【题型】解答题　【知识点】解析几何　【难度】medium
已知椭圆$\Gamma$:$\frac{x^2}{4}+\frac{y^2}{b^2}=1(0<b<2)$的离心率是$\frac{1}{2}$，点$A$是椭圆的上顶点，点$P$是椭圆上不与椭圆顶点重合的任意一点.

\noindent (1)求椭圆$\Gamma$的方程；

\noindent (2)设圆$C$:$x^2+y^2+8x-2\sqrt{3}y+7=0$.若直线$AP$与圆$C$相切，求点$P$的坐标；

\noindent (3)若点$M$是椭圆$\Gamma$上不与椭圆顶点重合且异于点$P$的任意一点，点$M$关于$x$轴的对称点是点$N$，直线$MP$、$NP$分别交$x$轴与点$E(m,0)$、点$F(n,0)$，探究$m\cdot n$是否为定值，若为定值，求出该定值，若不为定值，说明理由.
【解答】
\noindent 【答案】(1)$\frac{x^2}{4}+\frac{y^2}{3}=1$

\noindent (2)$P\left(\frac{8}{5},-\frac{3\sqrt{3}}{5}\right)$或$P\left(-\frac{8}{5},-\frac{3\sqrt{3}}{5}\right)$

\noindent (3)定值为$4$，理由见解析

\noindent 【知识点】由直线与圆的位置关系求参数、根据$\boldsymbol{a}$、$\boldsymbol{b}$、$\boldsymbol{c}$求椭圆标准方程、椭圆中的定值问题

\noindent 【分析】（1）根据离心率得到$b^2=3$，从而得到椭圆方程.

\noindent （2）确定圆心和半径，设出直线，根据圆心到直线的距离等于半径得到斜率，解得答案.

\noindent （3）设出点坐标，根据三点共线得到$m=\frac{x_1y_2-x_2y_1}{y_2-y_1}$，$n=\frac{x_1y_2+x_2y_1}{y_2+y_1}$，代入计算得到答案.

\noindent 【详解】（1）椭圆$\Gamma$:$\frac{x^2}{4}+\frac{y^2}{b^2}=1(0<b<2)$的离心率是$e=\frac{c}{a}=\frac{\sqrt{2^2-b^2}}{2}=\frac{1}{2}$，解得$b^2=3$.

\noindent 故椭圆方程为：$\frac{x^2}{4}+\frac{y^2}{3}=1$.

\vspace{1em}
\noindent (2) 圆$C$:$x^2+y^2+8x-2\sqrt{3}y+7=0$，即$(x+4)^2+(y-\sqrt{3})^2=12$，

\noindent 故圆心$C(-4,\sqrt{3})$，半径$R=2\sqrt{3}$，$A(0,\sqrt{3})$，

\noindent 设直线$AP$的方程为$y=kx+\sqrt{3}$，即$kx-y+\sqrt{3}=0$，

\noindent 直线与圆相切，则$\frac{|-4k|}{\sqrt{1+k^2}}=2\sqrt{3}$，解得$k=\pm\sqrt{3}$，

\noindent 当$k=\sqrt{3}$时，
\[
\begin{cases}
y=\sqrt{3}x+\sqrt{3} \\
\frac{x^2}{4}+\frac{y^2}{3}=1
\end{cases}
\]
解得$x=-\frac{8}{5}$或$x=0$（舍），故$P\left(-\frac{8}{5},-\frac{3\sqrt{3}}{5}\right)$，

\noindent 当$k=-\sqrt{3}$时，
\[
\begin{cases}
y=-\sqrt{3}x+\sqrt{3} \\
\frac{x^2}{4}+\frac{y^2}{3}=1
\end{cases}
\]
解得$x=\frac{8}{5}$或$x=0$（舍），故$P\left(\frac{8}{5},-\frac{3\sqrt{3}}{5}\right)$，

\noindent 故$P\left(-\frac{8}{5},-\frac{3\sqrt{3}}{5}\right)$或$P\left(\frac{8}{5},-\frac{3\sqrt{3}}{5}\right)$.

\vspace{1em}
\noindent (3) 设$M(x_1,y_1)$，$N(x_1,-y_1)$，$P(x_2,y_2)$，

\noindent $M,P,E$三点共线，则$\overrightarrow{ME}=\lambda\overrightarrow{MP}$，即$(m-x_1,-y_1)=\lambda(x_2-x_1,y_2-y_1)$，

\noindent 解得$m=\frac{x_1y_2-x_2y_1}{y_2-y_1}$，同理可得$n=\frac{x_1y_2+x_2y_1}{y_2+y_1}$，

\noindent $m\cdot n=\frac{x_1y_2-x_2y_1}{y_2-y_1}\cdot\frac{x_1y_2+x_2y_1}{y_2+y_1}=\frac{x_1^2y_2^2-x_2^2y_1^2}{y_2^2-y_1^2}=\frac{\left(4-\frac{4}{3}y_1^2\right)y_2^2-\left(4-\frac{4}{3}y_2^2\right)y_1^2}{y_2^2-y_1^2}=4$.

\vspace{1em}
\noindent 【点睛】关键点睛：本题考查了椭圆方程，直线和圆的位置关系，定点问题，意在考查学生的计算能力，

\noindent 转化能力和综合应用能力，其中利用三点共线确定$m=\frac{x_1y_2-x_2y_1}{y_2-y_1}$，$n=\frac{x_1y_2+x_2y_1}{y_2+y_1}$是解题的关键.
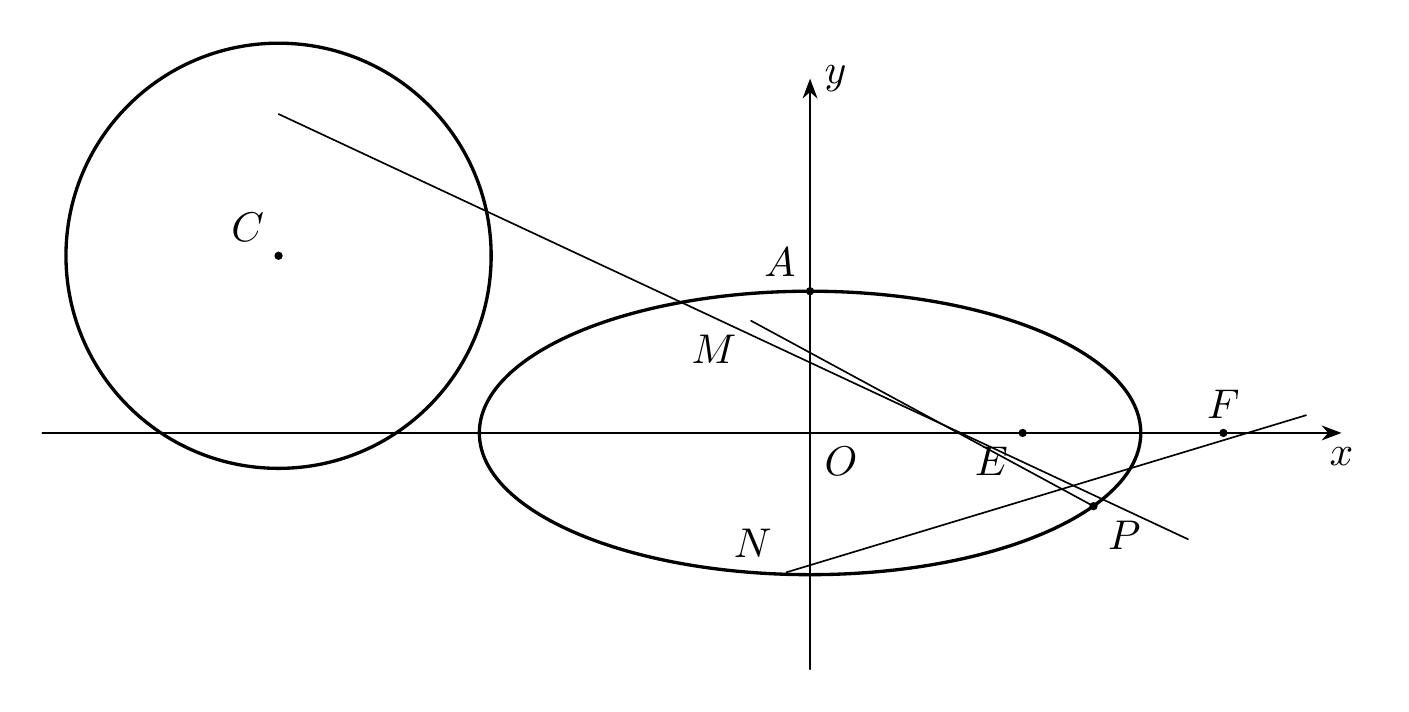